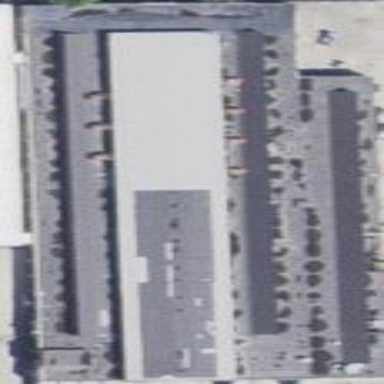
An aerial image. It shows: Industrial building being used for industrial purposes.